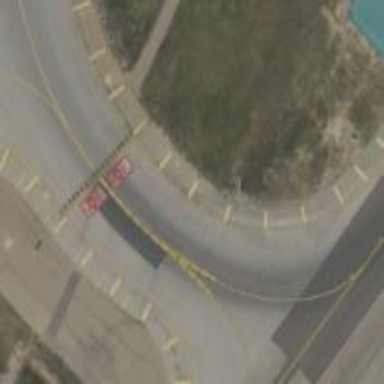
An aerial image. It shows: Asphalt taxiway at the airport.